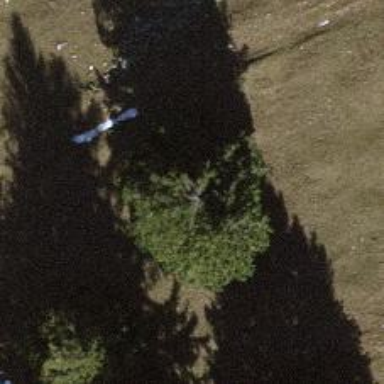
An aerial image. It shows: Single tag "natural: tree."